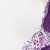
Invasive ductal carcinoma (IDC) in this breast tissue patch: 0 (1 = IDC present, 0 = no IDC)